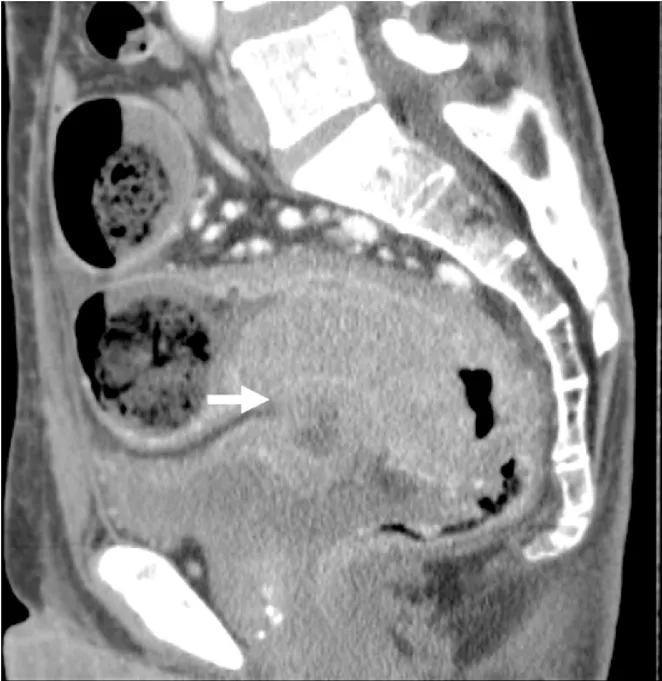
Abdominal CT revealed that the wall thickness of the rectum showed extensive invasion of the bladder wall (arrow). CT, computed tomography.
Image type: radiology (ct)